Question: I have a if else statement in codeigniter and try to direct different view but its gives error to me.However when i echo it prints to screen
This works !
'''
public function kayitEmailOnay() {
$registrationCode = $this->uri->segment(3);
if ($registrationCode == '') {
echo "URLde onay kodu yok";
}
$registrationConfirmed = $this->kayitmodel->uyeOnay($registrationCode);
if ($registrationConfirmed)
echo "true";
else
echo "false";
}
'''
This does not work
'''
public function kayitSon() {
$this->load->view("kayit/kayitTamamla");
}
public function kayitHata() {
$this->load->view("kayit/kayitHata");
}
public function kayitEmailOnay() {
$registrationCode = $this->uri->segment(3);
if ($registrationCode == '') {
echo "URLde onay kodu yok";
}
$registrationConfirmed = $this->kayitmodel->uyeOnay($registrationCode);
if ($registrationConfirmed)
kayitSon();
else
kayitHata();
}
'''
The error is that :

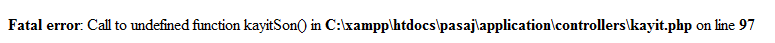
Answer: you should call your function like this:
'''
$this->kayitSon();
$this->kayitHata();
'''